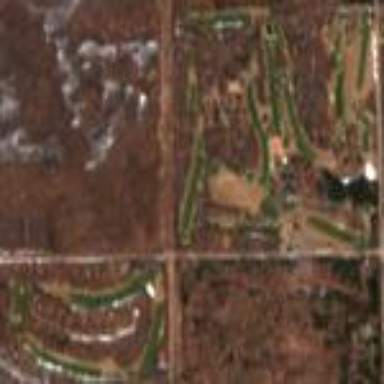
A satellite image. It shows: Golf course.